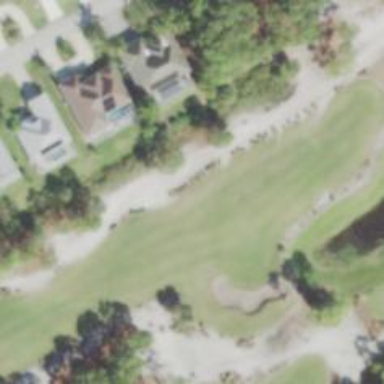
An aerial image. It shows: Grassy area designated as golf fairway.